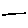
Label: line